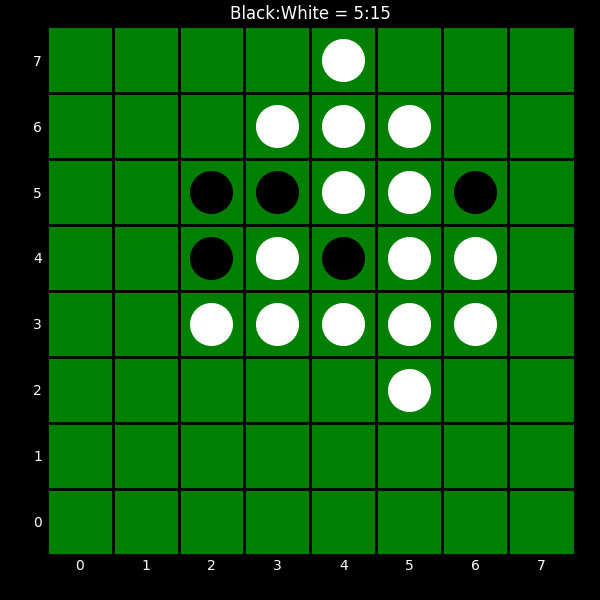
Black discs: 5
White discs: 15